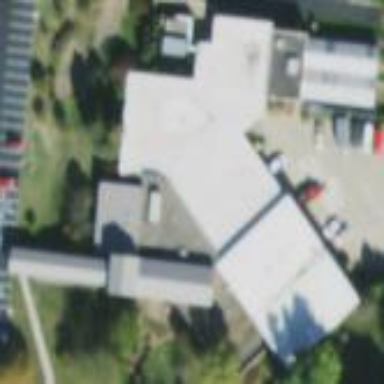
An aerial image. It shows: College building.